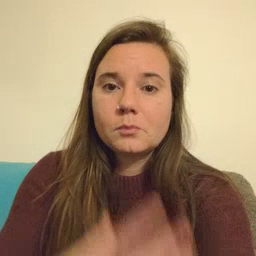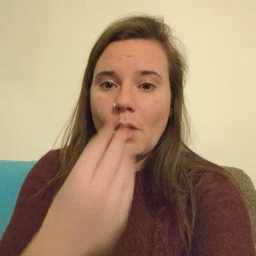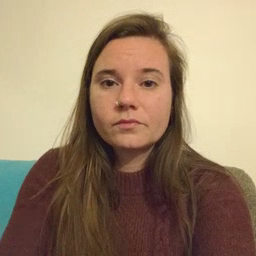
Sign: wolf